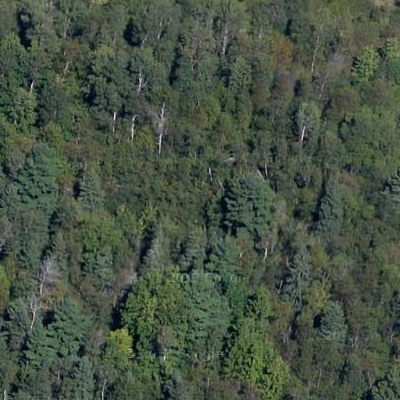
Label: eForest